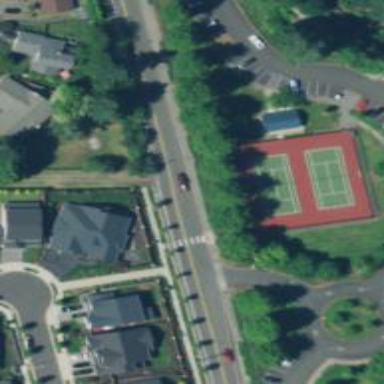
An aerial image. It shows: Tertiary road with asphalt surface and sidewalk on the left.